Field crop: tomato
Growth stage: 1
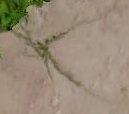
Species: cyperus